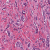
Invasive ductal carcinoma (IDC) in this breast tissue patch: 0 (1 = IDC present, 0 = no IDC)